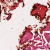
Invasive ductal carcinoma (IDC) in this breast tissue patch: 0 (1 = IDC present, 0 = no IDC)